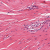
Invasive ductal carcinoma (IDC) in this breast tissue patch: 0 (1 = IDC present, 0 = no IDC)